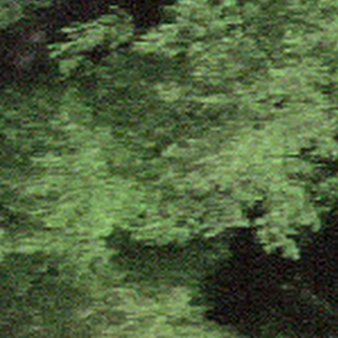
Label: other